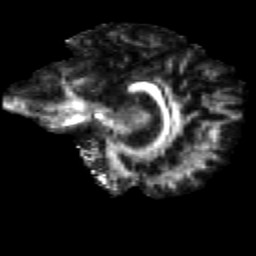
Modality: FA
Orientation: sagittal
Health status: healthy
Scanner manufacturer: siemens
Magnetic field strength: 3 T
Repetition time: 12 s
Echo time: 0.092 s